Question: I created my own simple statusbarcontrol with 3 TextBlocks. Now I would like that the first Textblock takes as much space as it has available. That I don't seem to get done.. Now it only takes the space needed to display the text.
XAML:
'''
<StatusBar Background="{StaticResource GradientBrush}">
<StatusBar.ItemsPanel>
<ItemsPanelTemplate>
<Grid>
<Grid.RowDefinitions>
<RowDefinition Height="Auto" />
</Grid.RowDefinitions>
<Grid.ColumnDefinitions>
<ColumnDefinition Width="*" />
<ColumnDefinition Width="Auto" />
<ColumnDefinition Width="Auto" />
<ColumnDefinition Width="Auto" />
<ColumnDefinition Width="Auto" />
</Grid.ColumnDefinitions>
</Grid>
</ItemsPanelTemplate>
</StatusBar.ItemsPanel>
<StatusBarItem HorizontalAlignment="Left"
HorizontalContentAlignment="Right">
<Border BorderThickness="1"
BorderBrush="Black"
Padding="5 0 5 0"
Background="White">
<TextBlock Text="{Binding Message, Mode=TwoWay, UpdateSourceTrigger=PropertyChanged}"
Foreground="{Binding TextColorMessage}"
Background="White"
/>
</Border>
</StatusBarItem>
<Separator Grid.Column="1" />
<StatusBarItem Grid.Column="2"
HorizontalAlignment="Right">
<TextBlock Text="{Binding Path=DatabaseName, Mode=TwoWay, UpdateSourceTrigger=PropertyChanged}" />
</StatusBarItem>
<Separator Grid.Column="3" />
<StatusBarItem Grid.Column="4"
HorizontalAlignment="Right">
<TextBlock Text="{Binding Path=ComputerName}" />
</StatusBarItem>
'''

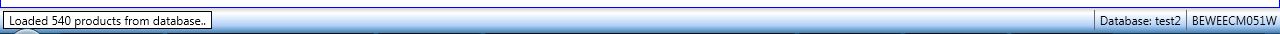
Answer: Well this is pretty straight forward:
you had set the StatusBarItem HorizontalAlignment="Left" when it should be "strech", same for the HorizontalContentAlignment.
Also would suggest setting margin=0 on the border.
this is what i did so it will work for me:
'''
<StatusBarItem HorizontalAlignment="Stretch"
HorizontalContentAlignment="Stretch">
<Border BorderThickness="1"
BorderBrush="Black"
Margin="0"
Padding="5 0 5 0"
Background="White">
<TextBlock Text="{Binding Message, Mode=TwoWay, UpdateSourceTrigger=PropertyChanged}"
Foreground="{Binding TextColorMessage}"
Background="White"/>
</Border>
</StatusBarItem>
'''
if this is helpful please mark as answer